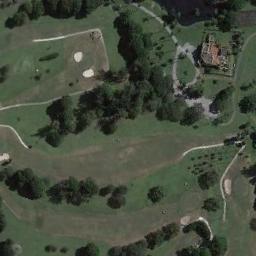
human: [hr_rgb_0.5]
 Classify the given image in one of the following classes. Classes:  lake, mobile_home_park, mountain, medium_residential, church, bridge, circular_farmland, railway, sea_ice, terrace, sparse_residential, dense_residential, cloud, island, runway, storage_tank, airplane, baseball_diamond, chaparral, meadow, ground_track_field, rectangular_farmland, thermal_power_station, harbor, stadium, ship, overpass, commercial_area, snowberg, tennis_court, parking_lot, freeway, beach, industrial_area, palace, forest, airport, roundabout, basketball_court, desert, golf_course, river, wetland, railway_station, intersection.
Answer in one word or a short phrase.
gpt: golf_course